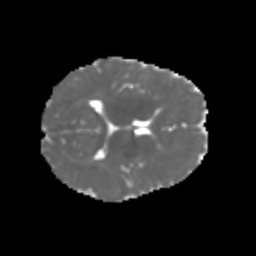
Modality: MD
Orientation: axial
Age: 7
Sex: male
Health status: healthy